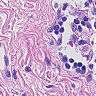
Metastatic tissue present: no